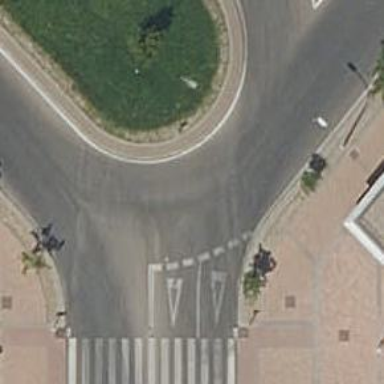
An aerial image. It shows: Residential road with roundabout.